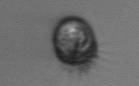
Label: Ciliophora